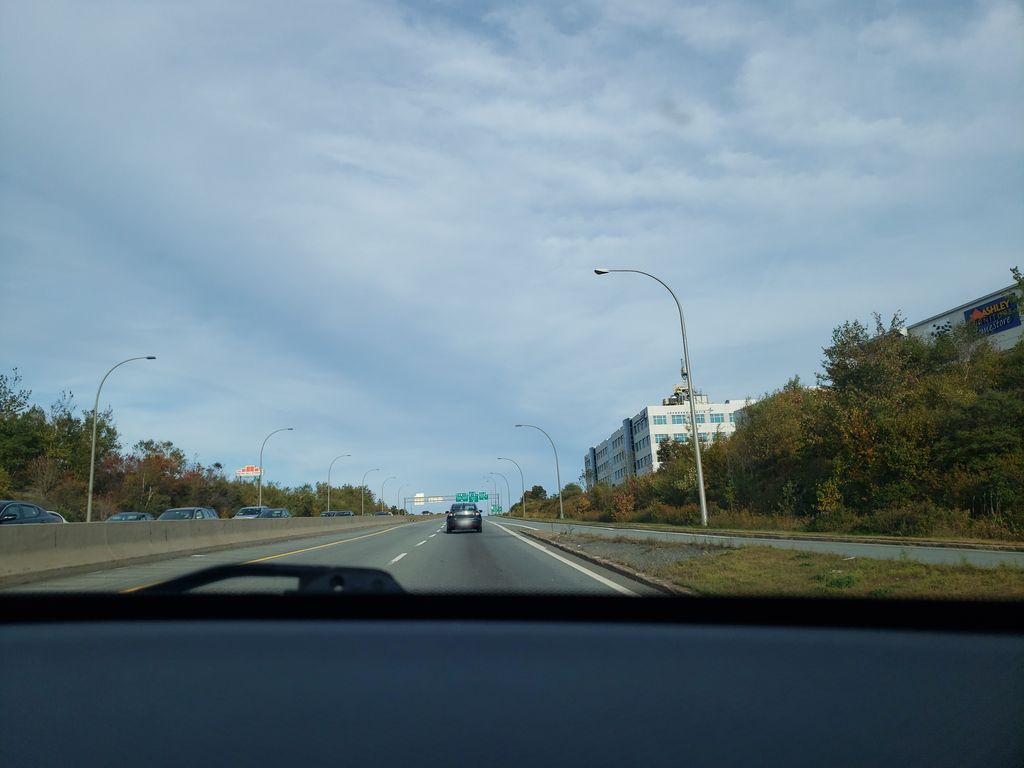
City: halifax